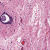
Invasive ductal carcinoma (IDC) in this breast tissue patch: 0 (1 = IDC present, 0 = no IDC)